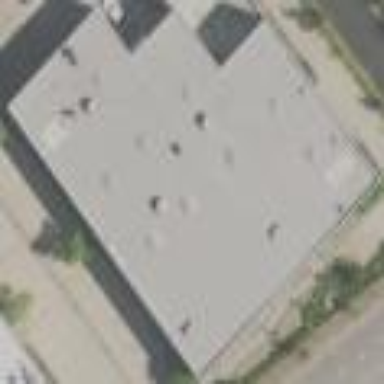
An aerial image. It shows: Warehouse building.